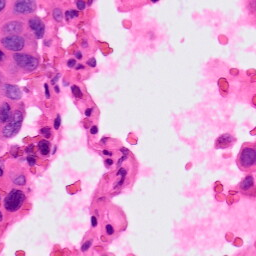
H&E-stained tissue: Lung